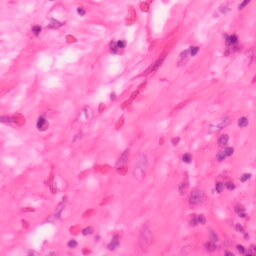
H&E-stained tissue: Colon